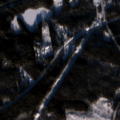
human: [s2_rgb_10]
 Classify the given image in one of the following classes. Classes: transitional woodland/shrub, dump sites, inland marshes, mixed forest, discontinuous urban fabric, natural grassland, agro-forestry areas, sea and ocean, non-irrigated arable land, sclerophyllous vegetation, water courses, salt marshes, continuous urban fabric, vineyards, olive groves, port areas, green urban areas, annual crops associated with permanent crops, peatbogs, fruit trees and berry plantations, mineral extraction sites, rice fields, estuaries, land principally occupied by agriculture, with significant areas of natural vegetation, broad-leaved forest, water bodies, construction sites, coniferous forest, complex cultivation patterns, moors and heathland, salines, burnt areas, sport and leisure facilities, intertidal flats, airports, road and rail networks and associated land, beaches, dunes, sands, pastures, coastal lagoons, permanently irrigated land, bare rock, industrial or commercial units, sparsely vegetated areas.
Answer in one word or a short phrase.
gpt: discontinuous urban fabric, mixed forest, transitional woodland/shrub